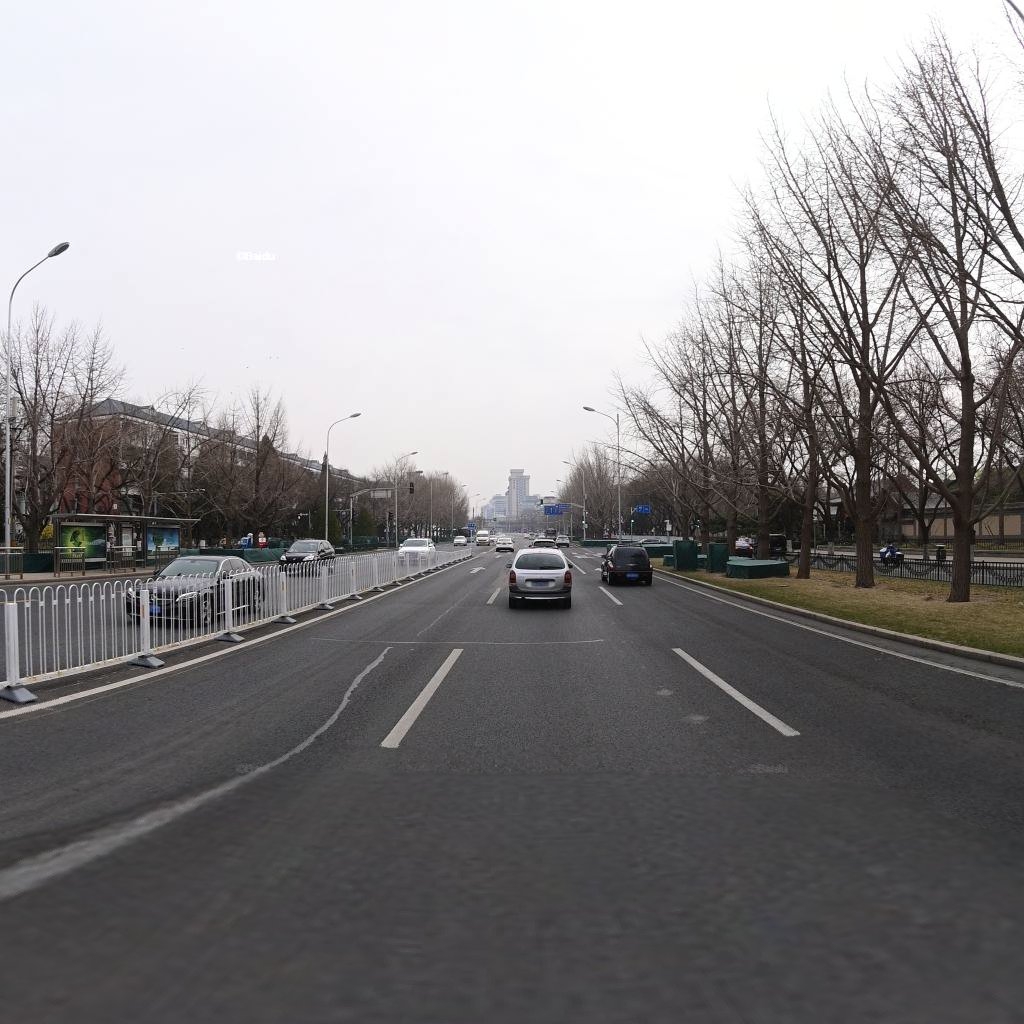
Region: Haidian
Road damage annotations: longitudinal patch, transverse patch, longitudinal patch